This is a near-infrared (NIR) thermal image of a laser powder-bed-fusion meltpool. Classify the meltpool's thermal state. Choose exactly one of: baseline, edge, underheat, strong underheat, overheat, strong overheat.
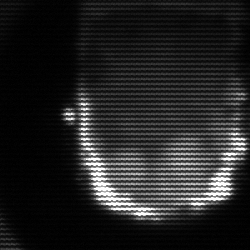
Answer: baseline